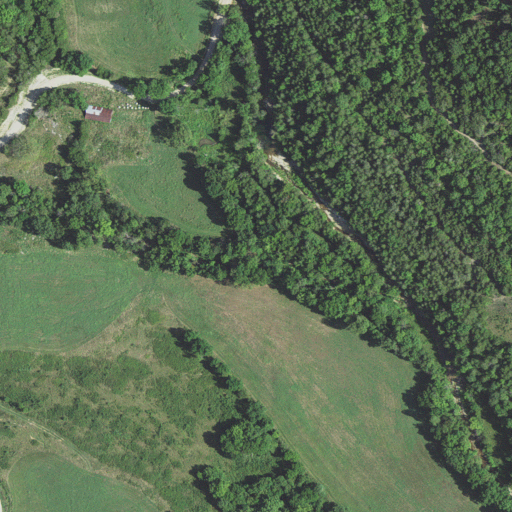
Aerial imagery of valley in Arkansas named Shop Hollow containing pasture, mixed forest, deciduous forest, evergreen forest, low intensity development, open development, and barren land